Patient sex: M
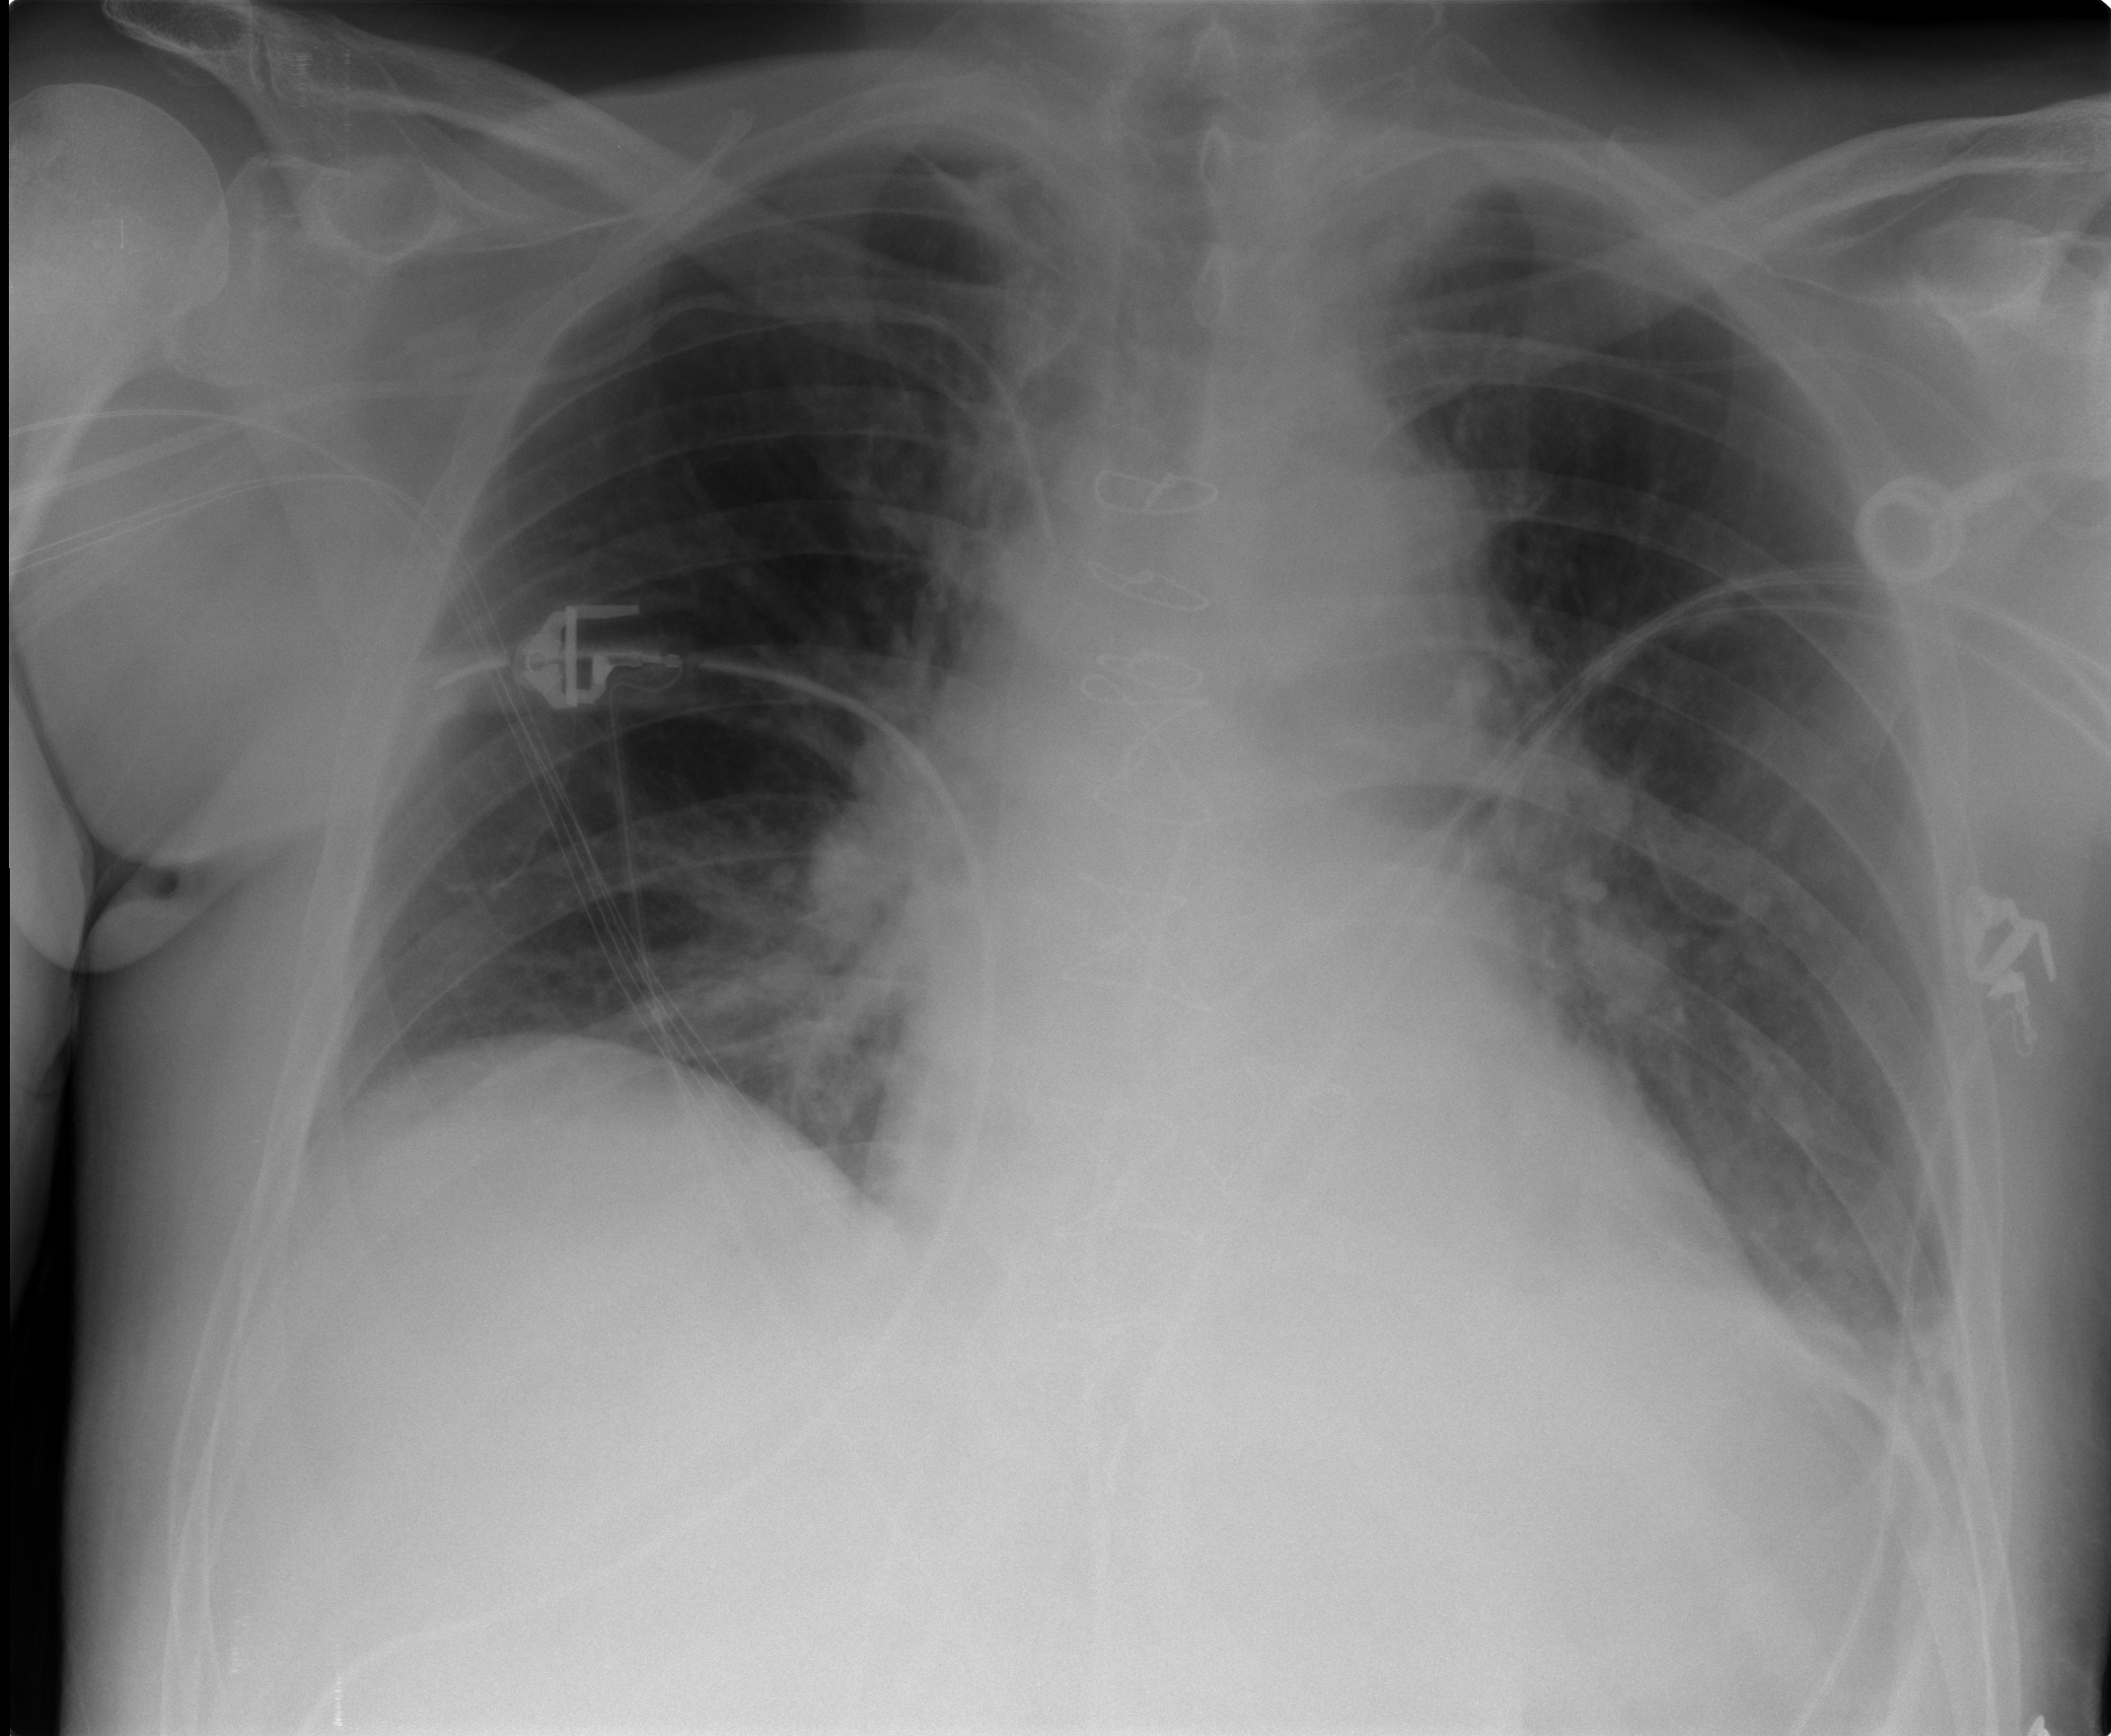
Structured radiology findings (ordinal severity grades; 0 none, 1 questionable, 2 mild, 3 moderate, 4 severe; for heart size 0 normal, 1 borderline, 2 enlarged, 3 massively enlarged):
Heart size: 0
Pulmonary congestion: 0
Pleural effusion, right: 0
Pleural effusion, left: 1
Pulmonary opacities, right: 0
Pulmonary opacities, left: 0
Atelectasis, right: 1
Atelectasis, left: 2